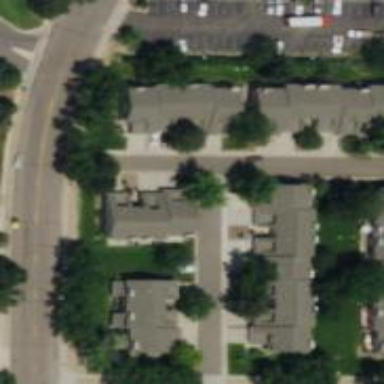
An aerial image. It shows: Living street.